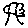
Label: tree